Interaction volume radius: 10 \u00c5
Interaction volume height: 10 \u00c5
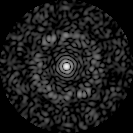
Disorder parameter: 0.8298